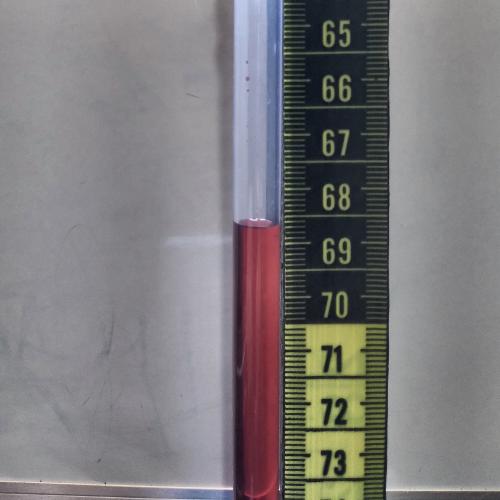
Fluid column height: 68.7 cm